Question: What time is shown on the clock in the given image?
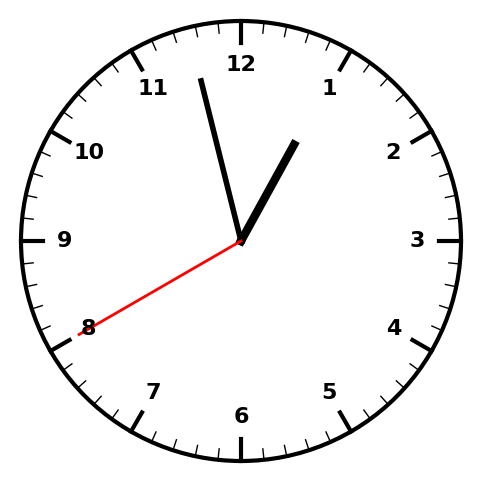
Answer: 12:57:40